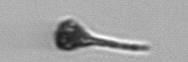
Label: Euglena